Interaction volume radius: 5 \u00c5
Interaction volume height: 20 \u00c5
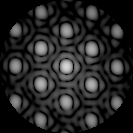
Disorder parameter: 0.133